Question: I want to add a statusbar to my Win32 application. I found out that I can use 'CreateStatusWindow' function. I works fine until I re-size my window. See a part of my block of code:
'''
BOOL InitInstance(HINSTANCE hInstance, int nCmdShow)
{
HWND hWnd;
hInst = hInstance; // Store instance handle in our global variable
hWnd = CreateWindow(szWindowClass, szTitle, WS_OVERLAPPEDWINDOW, CW_USEDEFAULT, 0, CW_USEDEFAULT, 0, NULL, NULL, hInstance, NULL);
if (!hWnd)
{
return FALSE;
}
CreateStatusWindow(WS_CHILD | WS_VISIBLE, _T("Welcome to SpyWindows"), hWnd, 9000);
ShowWindow(hWnd, nCmdShow);
UpdateWindow(hWnd);
return TRUE;
}
'''
Here are two printscreens of my application main window:

What can I do to have a good status bar? (I also want to divide it in more areas)
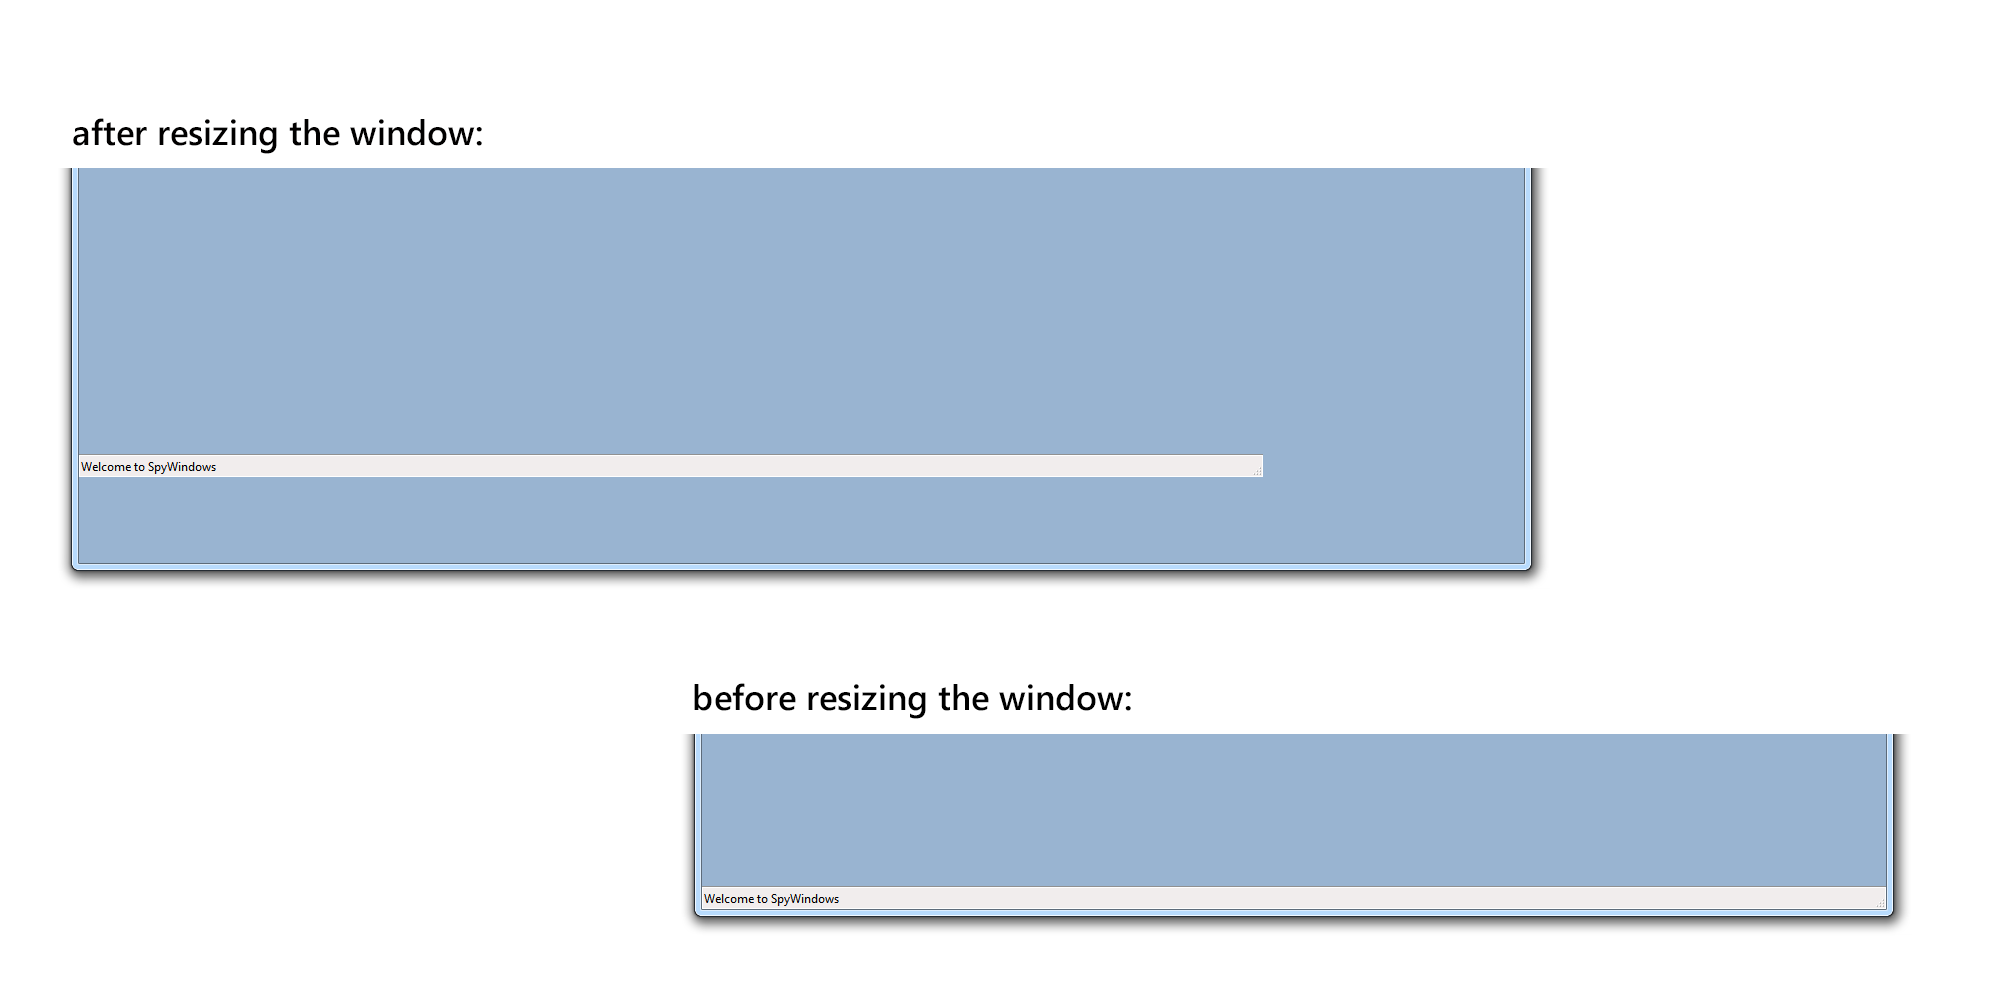
Answer: The <URL> message:
> The window procedure automatically adjusts the size of the status bar
whenever it receives a 'WM_SIZE' message. Typically, when the size of
the parent window changes, the parent sends a 'WM_SIZE' message to the
status bar.
So, the simplest way to achieve this is to relay to the status bar the 'WM_SIZE' messages received by the parent (with <URL>. The message parameters do not matter, as the status bar does not use them in its computations.